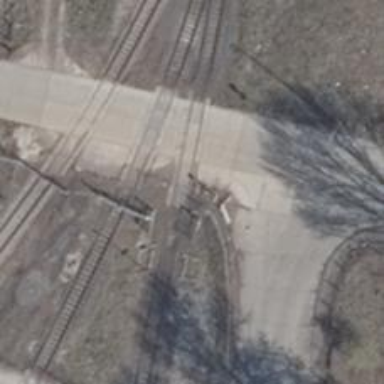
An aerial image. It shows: Railway level crossing.